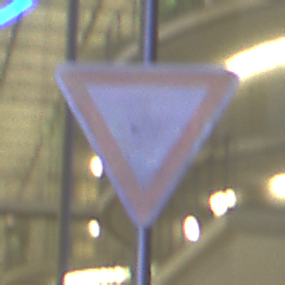
Verkehrszeichen: VorfahrtGewaehren
Umgebung: Outdoor, Urban
Tageszeit: Night
Wetter: PartlyCloudy
Licht: Artificial
Jahreszeit: NotSpecified
Kontrast: HighContrast